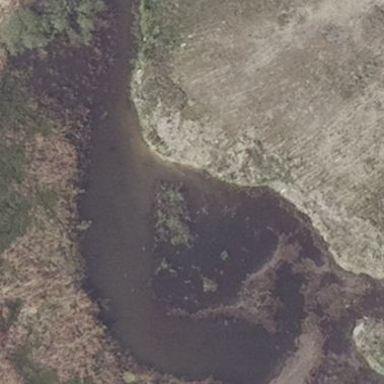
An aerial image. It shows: Marshy wetland area.